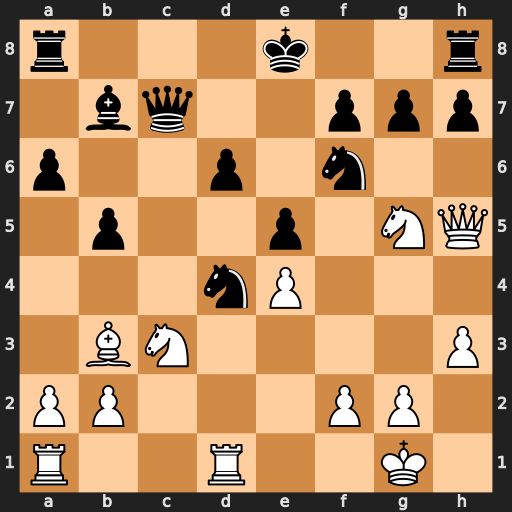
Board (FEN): r3k2r/1bq2ppp/p2p1n2/1p2p1NQ/3nP3/1BN4P/PP3PP1/R2R2K1
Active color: w
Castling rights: kq
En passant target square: -
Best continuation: Qxf7+ Qxf7 Nxf7